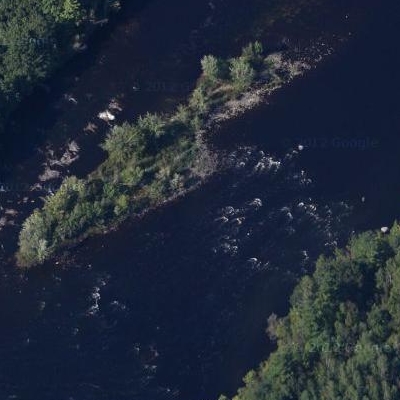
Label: dRiverLake